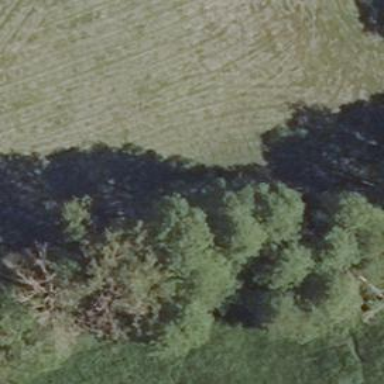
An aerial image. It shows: Row of trees in natural setting.